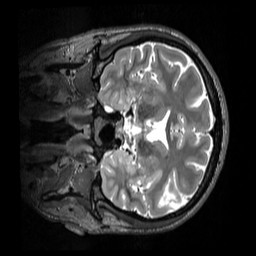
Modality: T2w
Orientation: coronal
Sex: male
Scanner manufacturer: siemens
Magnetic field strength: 3 T
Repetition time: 3.2 s
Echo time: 0.409 s